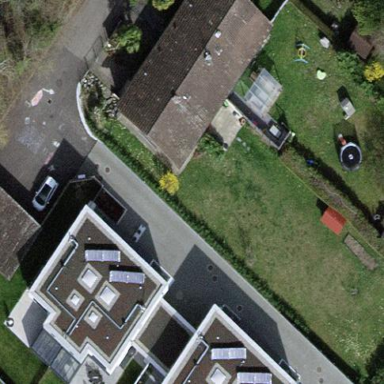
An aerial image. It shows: Garden surrounded by fence.